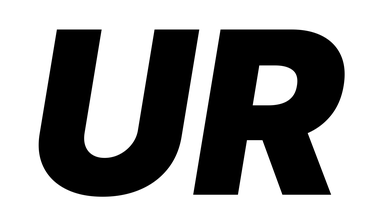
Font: Inter-Italic_Black_Italic